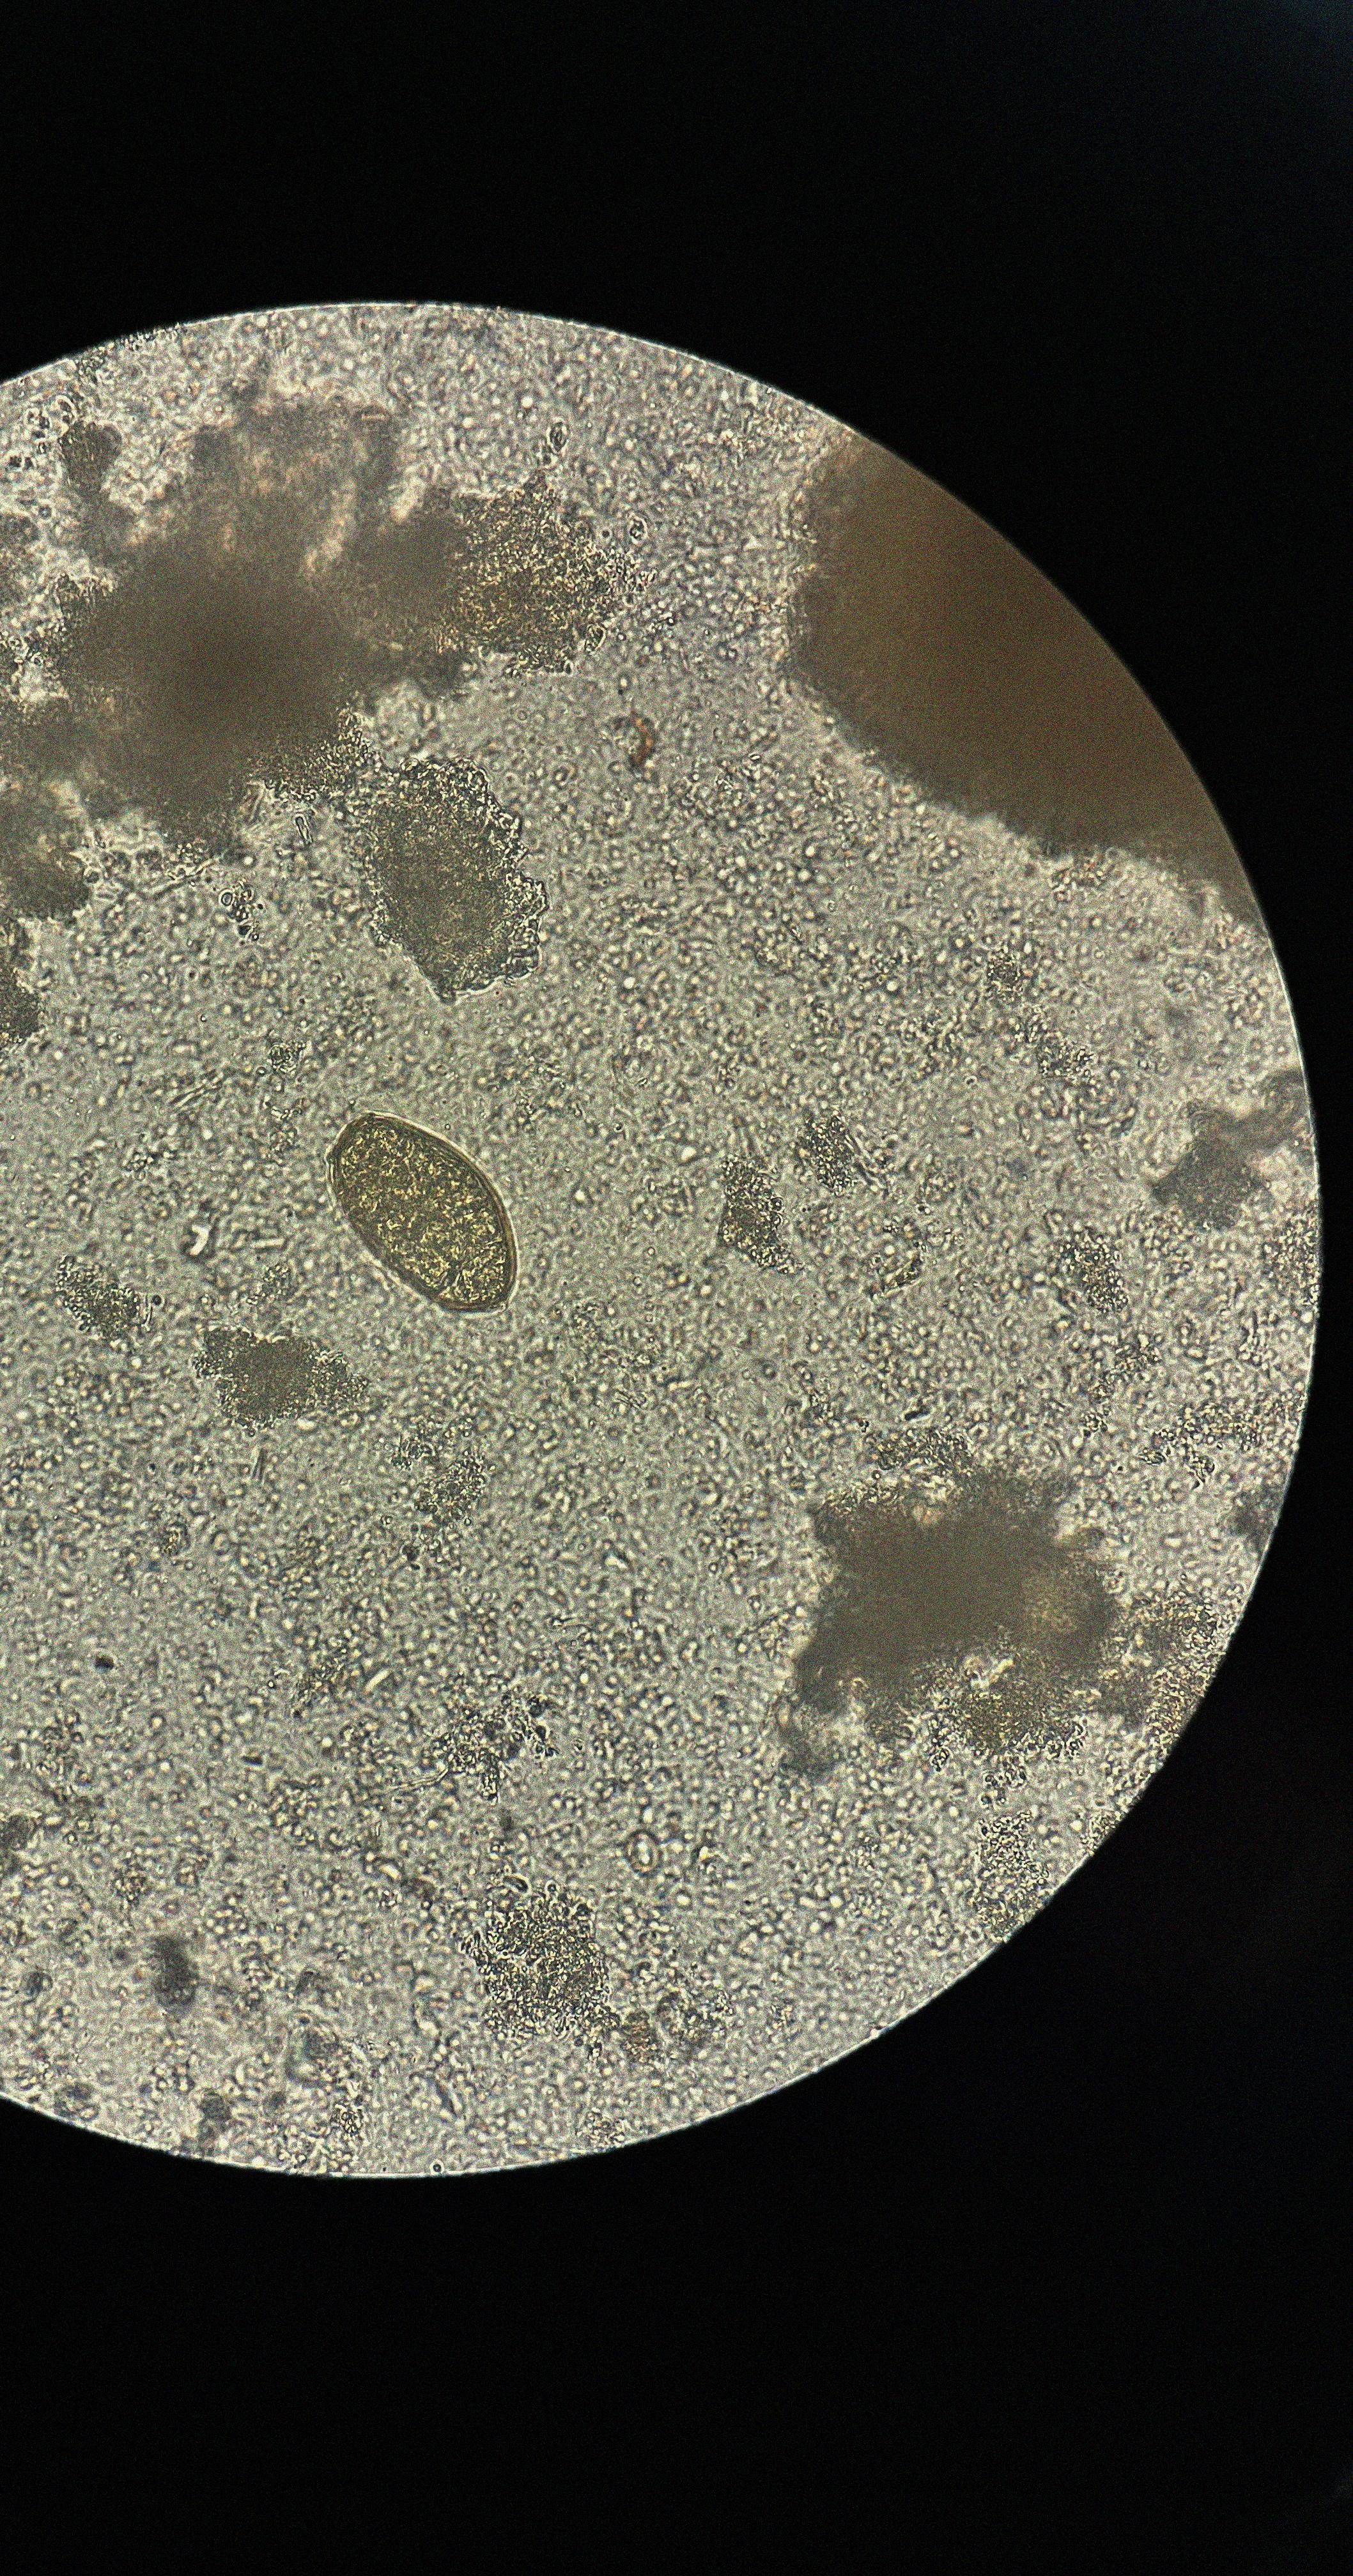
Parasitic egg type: Paragonimus spp